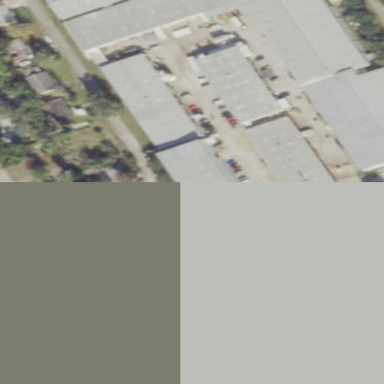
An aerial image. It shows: Commercial building.